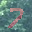
Label: 7